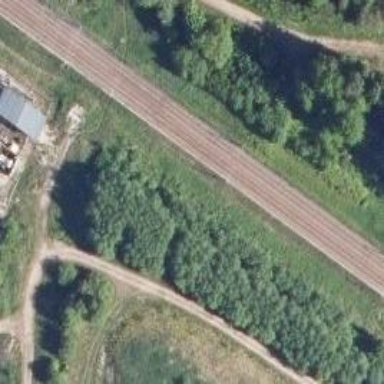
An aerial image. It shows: Railway signal with catenary mast.